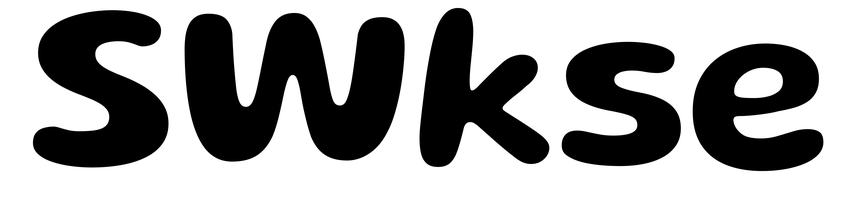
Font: Gluten_SemiBold